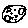
Label: moon